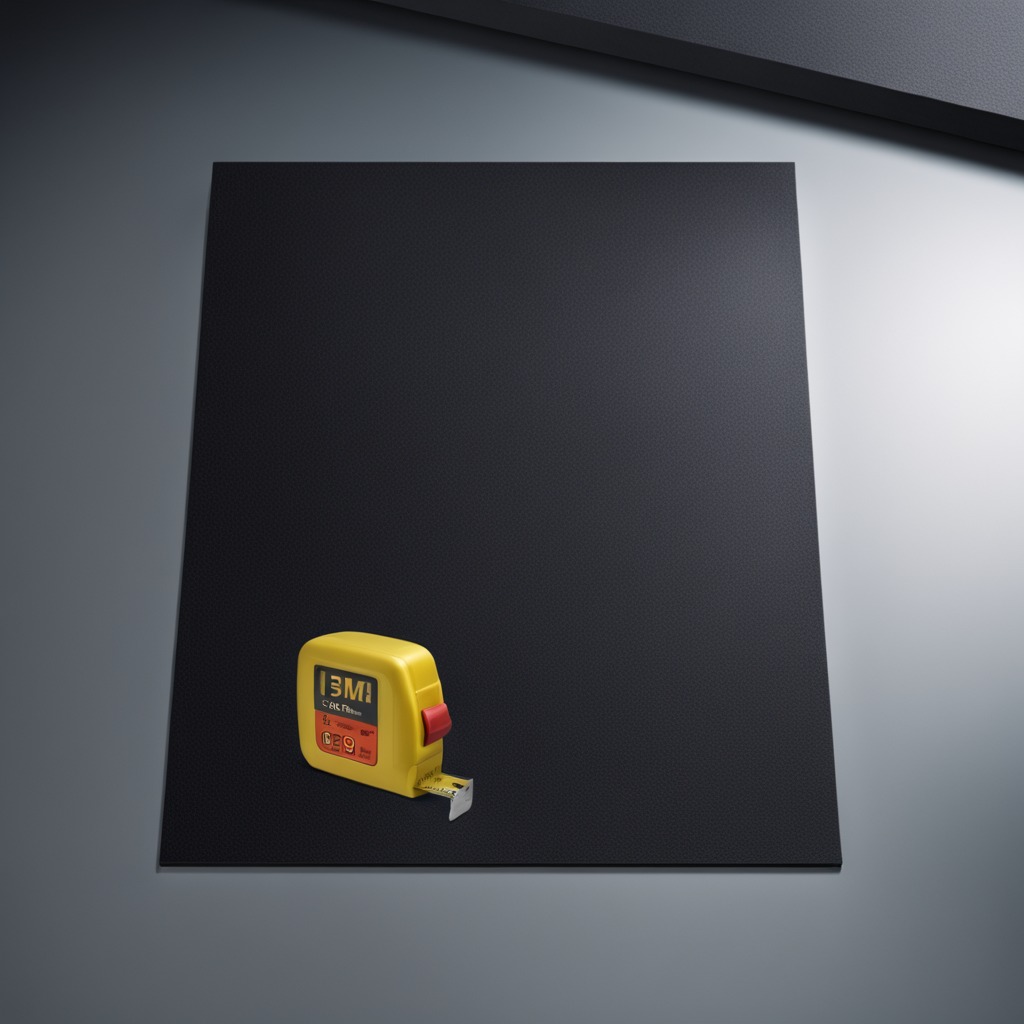
A measuring tape lying on a clean granite tabletop covered with a black rubber mat inside a workshop under bright overhead lighting crisp shadows high clarity worn but beneath the mat